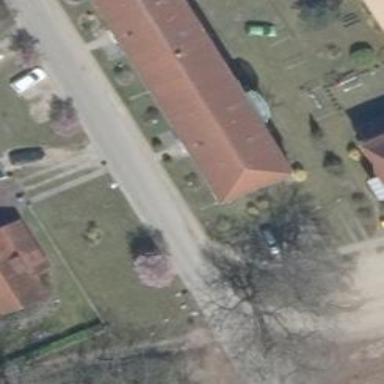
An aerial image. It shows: Building with hipped roof shape.